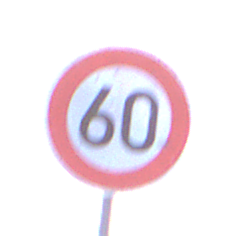
Verkehrszeichen: Geschwindigkeit60
Umgebung: Outdoor, Urban
Tageszeit: SunriseSunset
Wetter: Clear
Licht: Natural
Jahreszeit: NotSpecified
Kontrast: MediumContrast